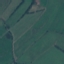
Land use / land cover class: Pasture